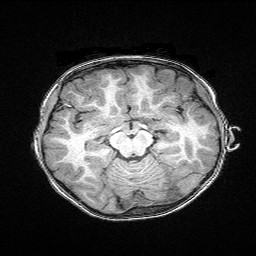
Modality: T1w
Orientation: coronal